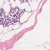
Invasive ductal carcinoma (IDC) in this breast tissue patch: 0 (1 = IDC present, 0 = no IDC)